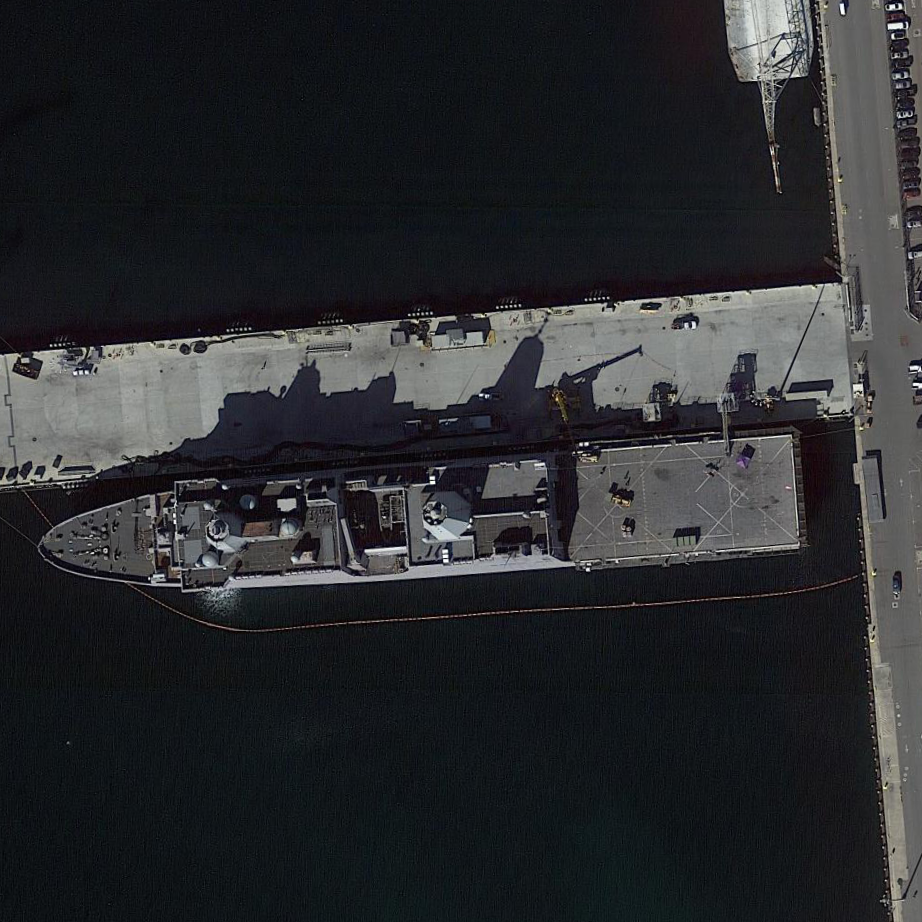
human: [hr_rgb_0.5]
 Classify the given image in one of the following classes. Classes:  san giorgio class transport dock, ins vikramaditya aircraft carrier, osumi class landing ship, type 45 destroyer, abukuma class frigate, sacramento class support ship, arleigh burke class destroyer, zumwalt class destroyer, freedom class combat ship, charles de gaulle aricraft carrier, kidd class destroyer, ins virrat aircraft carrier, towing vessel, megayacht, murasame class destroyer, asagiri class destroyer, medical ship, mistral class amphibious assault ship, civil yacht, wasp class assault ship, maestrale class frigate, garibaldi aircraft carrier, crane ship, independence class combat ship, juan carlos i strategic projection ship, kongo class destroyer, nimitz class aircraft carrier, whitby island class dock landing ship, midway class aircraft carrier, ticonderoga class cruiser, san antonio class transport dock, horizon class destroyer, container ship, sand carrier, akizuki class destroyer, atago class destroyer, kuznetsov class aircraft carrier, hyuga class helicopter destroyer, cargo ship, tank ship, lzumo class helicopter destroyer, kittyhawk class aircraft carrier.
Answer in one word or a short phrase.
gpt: San Antonio class transport dock